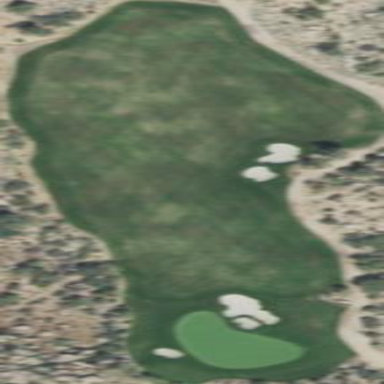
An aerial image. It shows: Rough grassy area used for golf.